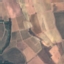
Label: PermanentCrop